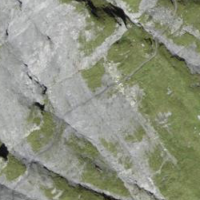
EUNIS habitat code: 48
Species observed at this site:
Zygaena loti